Question: I am learning objective c and I'm following this tutorial here:
<URL>
Whenever I create a table cell view, It creates an extra content view that makes it impossible to link my labels, images to the cell. How Can I delete the extra content view and link my objects?
Here is a screenshot showing what I mean...

Getting an Error with this code... use of undeclared identifier on cell.
'''
- (UITableViewCell *)tableView:(UITableView *)tableView cellForRowAtIndexPath:(NSIndexPath *)indexPath
{
MingleViewCell *cell = (MingleViewCell *)[[tableView dequeueReusableCellWithIdentifier:@"MingleViewCell"]];
LocalPerson *local = [self.people objectAtIndex:indexPath.row];
cell.nameLabel.text = local.name;
cell.aboutMeLabel.text = local.game;
return cell;
}
'''
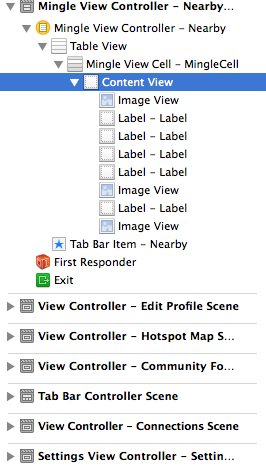
Answer: Relax. From <URL>:
'The content view of a UITableViewCell object is the default superview for content displayed by the cell. If you want to customize cells by simply adding additional views, you should add them to the content view so they will be positioned appropriately as the cell transitions into and out of editing mode.'
This is how it's done, the content view should be there and you should be able to connect IBOutlets/IBActions normally by ctrl-dragging from your elements added to the cell in the storyboard into the custom cell class code.